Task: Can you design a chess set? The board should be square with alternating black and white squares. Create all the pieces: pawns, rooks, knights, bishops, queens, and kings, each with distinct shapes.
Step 2253:
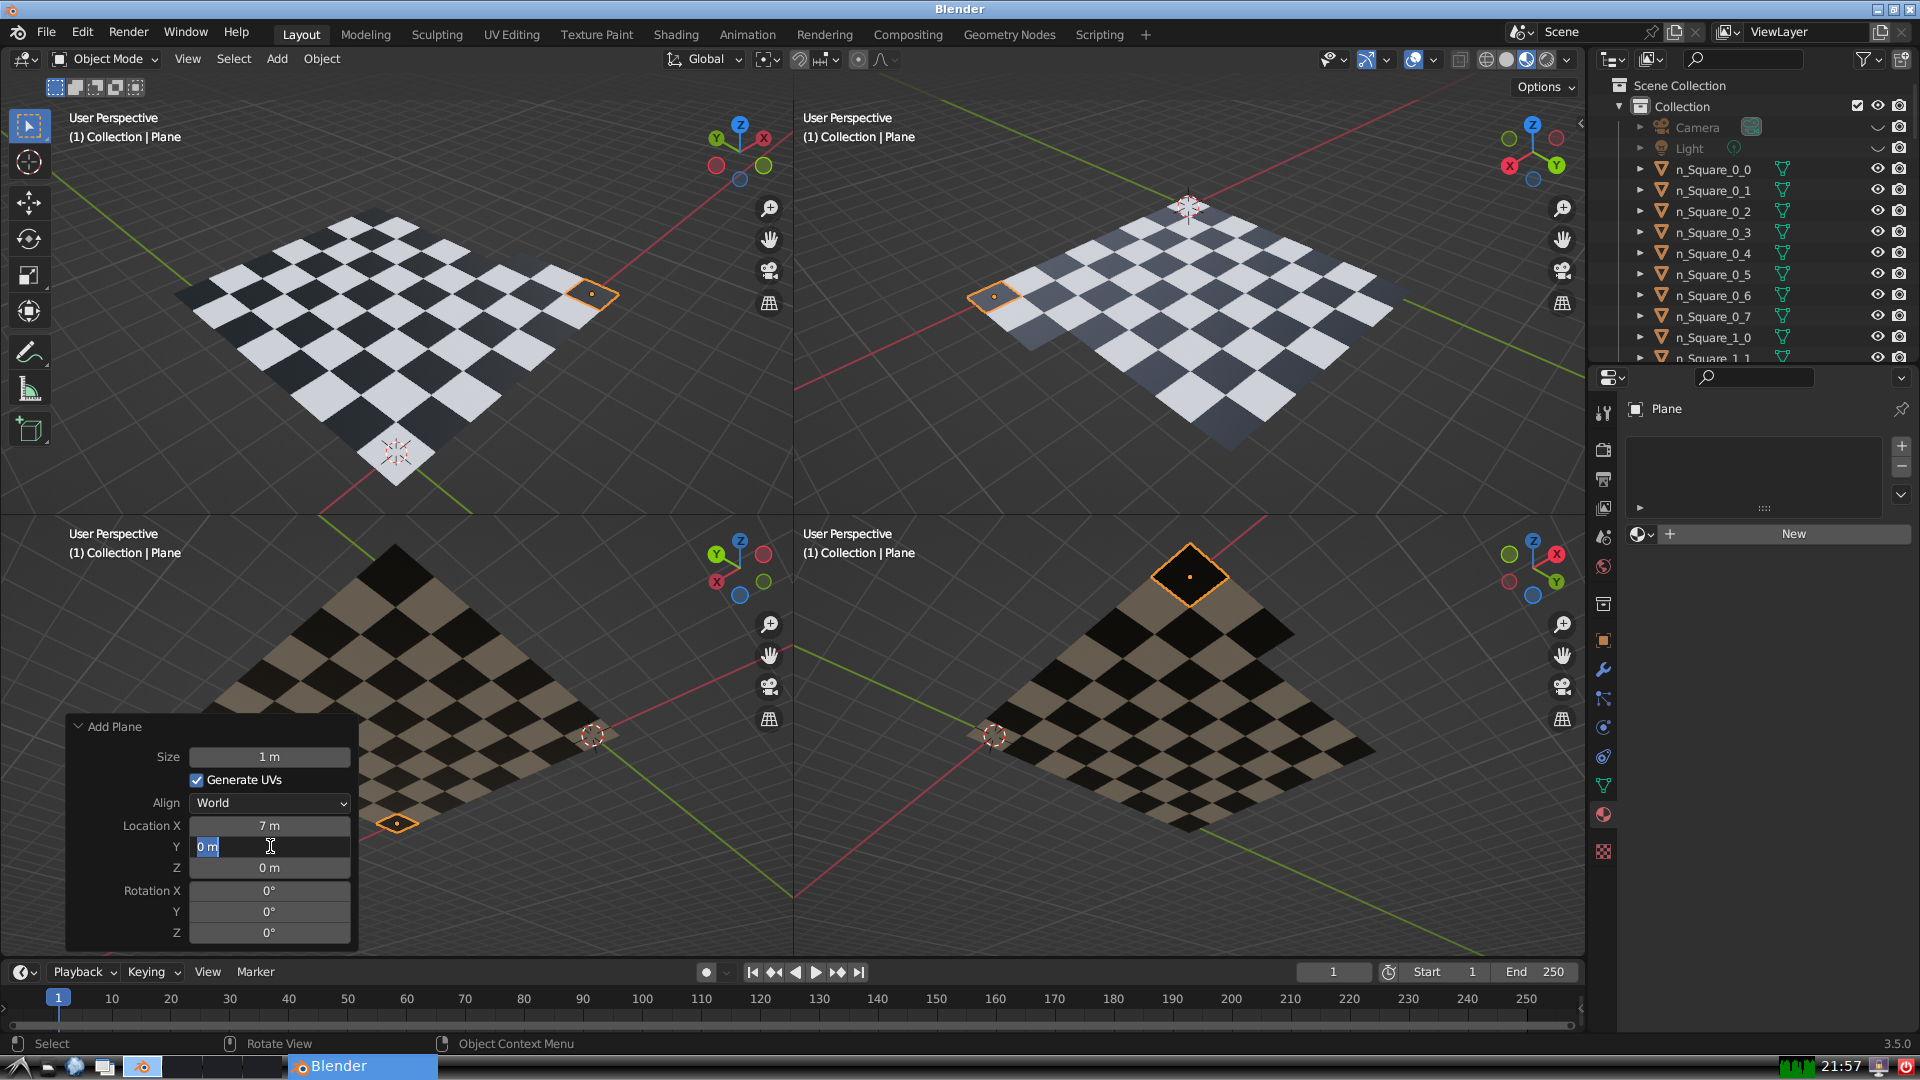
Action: input_text: 3.0